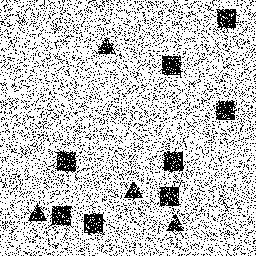
Squares: 8
Triangles: 4
Stars: 0
Total shapes: 12